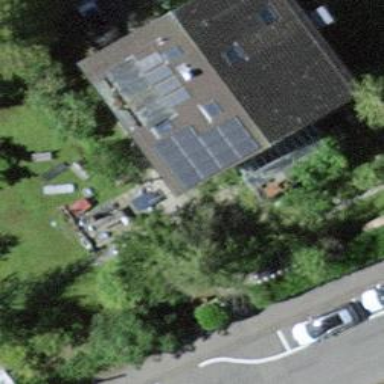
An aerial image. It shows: Solar power generator using photovoltaic method with solar photovoltaic panel types.